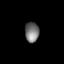
Tissue: lung
Cell type: T cells
Senescence score: 0.232
Nuclear area (px): 276
Mean DAPI intensity: 117.54